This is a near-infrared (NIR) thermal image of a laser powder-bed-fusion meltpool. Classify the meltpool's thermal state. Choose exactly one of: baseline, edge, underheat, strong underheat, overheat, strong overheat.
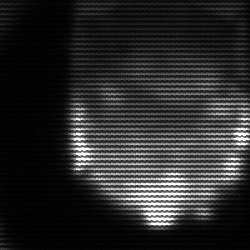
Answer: edge